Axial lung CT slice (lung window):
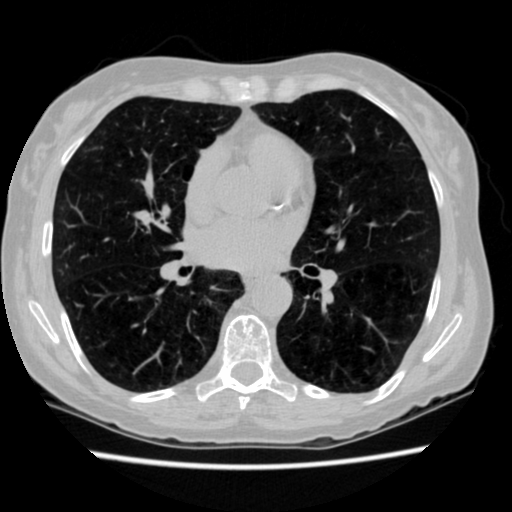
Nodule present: no